Field crop: tomato
Growth stage: 1
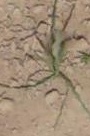
Species: cyperus